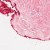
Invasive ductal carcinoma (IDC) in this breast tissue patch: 0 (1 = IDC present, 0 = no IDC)